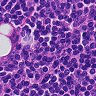
Metastatic tissue present: no